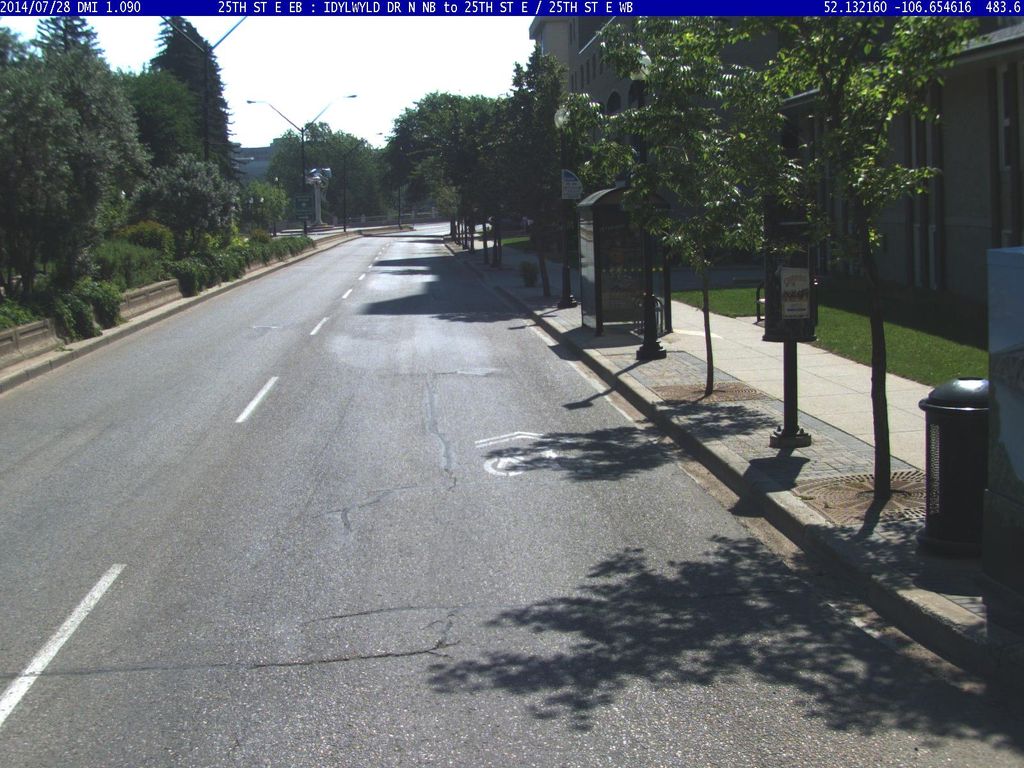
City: saskatoon